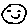
Label: smiley face